Question: I have this navigation menu and i want to make a part of second level menu( like 50px from its top ) go behind navigation wrap : like this photo :

'''
<div class="main-nav-wrap wrapper">
<nav class="inner-el container main-nav">
<ul>
<li>
<a href="" title="">Menu Item 1</a>
<ul>
<li><a href="" title="">Menu Item 1-1</a></li>
<li><a href="" title="">Menu Item 1-2</a></li>
<li><a href="" title="">Menu Item 1-2</a></li>
</ul>
</li>
</ul>
</nav>
</div>
<!-- .main-nav-wrap -->
'''
and here is the css :
'''
.main-nav-wrap{
position:relative;
z-index:4;
}
.main-nav > ul > li {
float:right;
position:relative;
z-index:2;
}
.main-nav > ul > li > ul {
visibility:hidden;
opacity:0;
position:absolute;
z-index:-1;
}
.main-nav > ul > li:hover > ul {
visibility:visible;
opacity:1;
}
'''
i'm trying to hide a part of '.main-nav > ul > li > ul' behind '.main-nav > ul > li > ul'
please help , thanks
fiddle added : <URL>
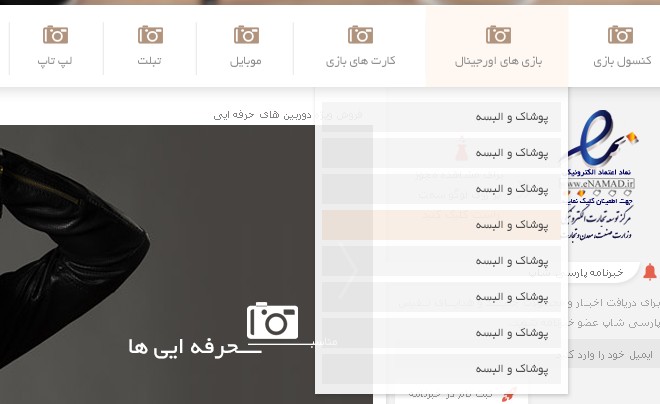
Answer: Remove the 'z-index' from the parent element
Here is a <URL> of this:
## Markup
'''
<div class="parent">
<div class="child"></div>
</div>
'''
## CSS
'''
div {
width: 100px;
height: 100px;
}
.parent {
position: relative;
background: aqua;
}
.child {
position: absolute;
background: maroon;
top: 50px;
left: 50px;
z-index: -1;
}
'''